Question: I use 'bootstrap-datepicker3' from a gem, his <URL>
But I use a black bootstrap theme and I don't know how to isolate or change the background color of the datepicker window... It seems to take the background color of the main bootstrap theme.
'''
<div class="form-group">
<div class="col-lg-10">
<span class="input-group-addon">Dates</span>
<div class="input-group" id="datepicker">
<input class="form-control" type="text" name="date_start" data-behaviour='datepicker'>
<span class="input-group-addon">a</span>
<input class="form-control" type="text" name="date_end" data-behaviour='datepicker'>
</div>
</div>
</div>
<script type="text/javascript">
$(document).ready(function(){
$('[data-behaviour~=datepicker]').datepicker();
});
</script>
'''

I tried a solution but it's for datetimepicker and it doesn't work..
Thank you !
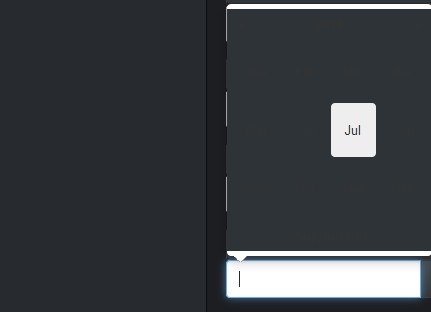
Answer: Try overriding the background-color in your CSS:
'''
.datepicker.dropdown-menu {
background-color:#FFF;
}
'''